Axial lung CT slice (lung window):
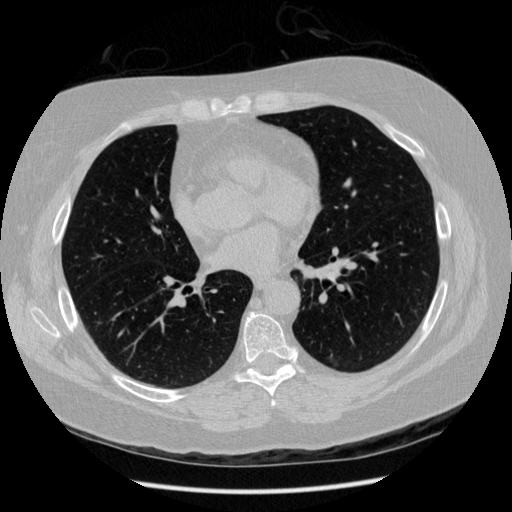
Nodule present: no